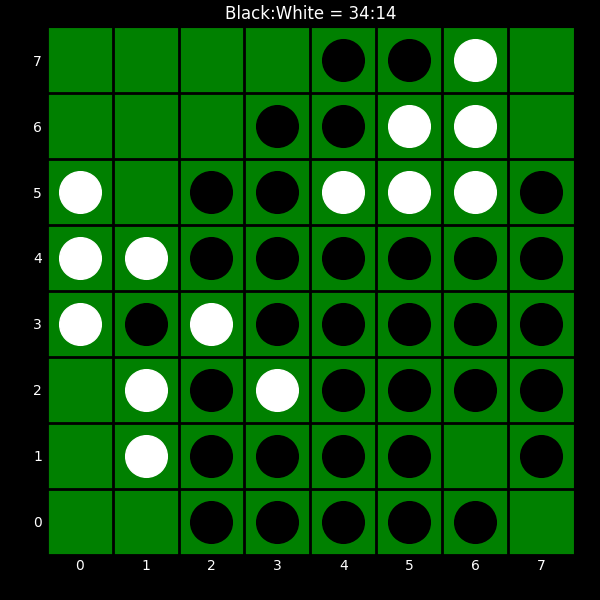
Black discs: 34
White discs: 14